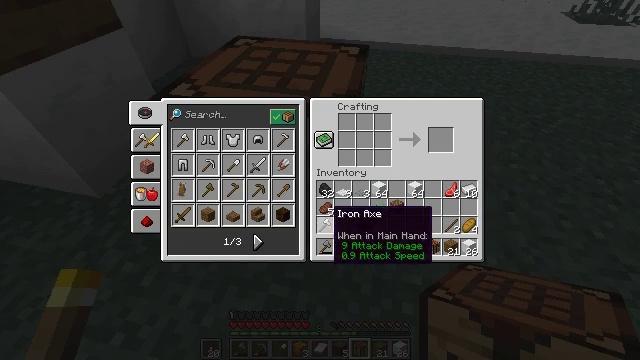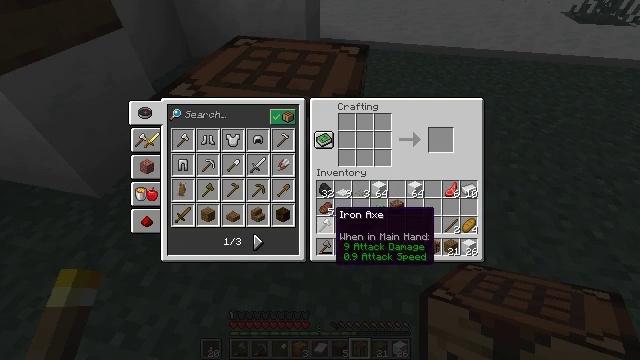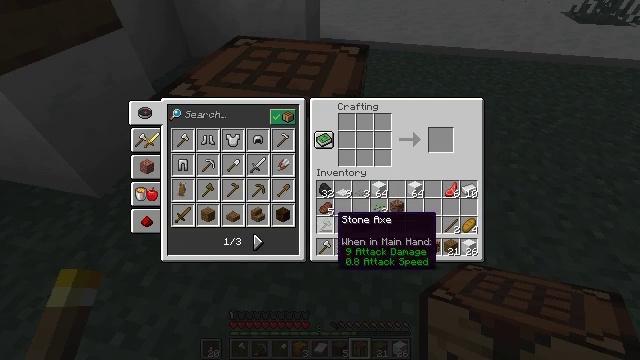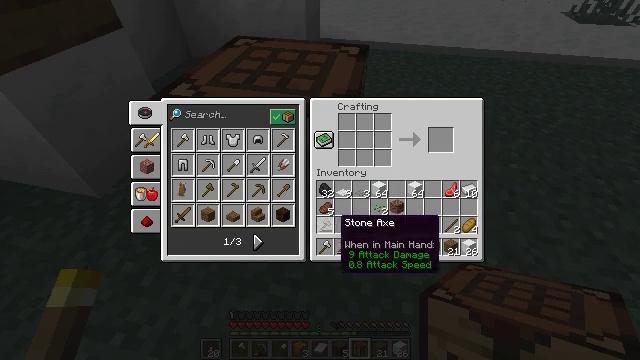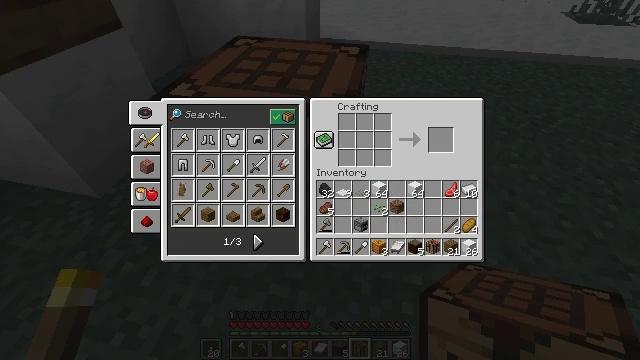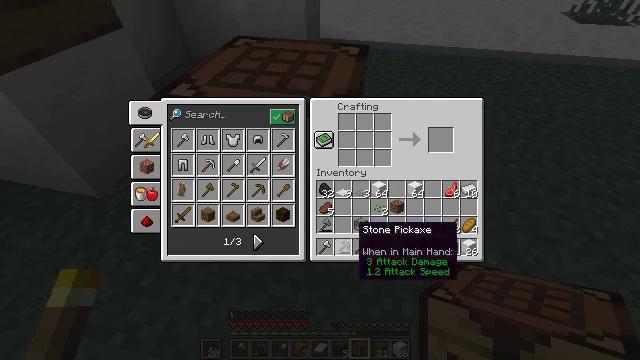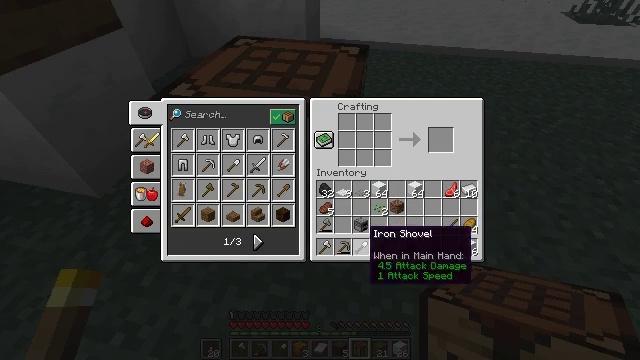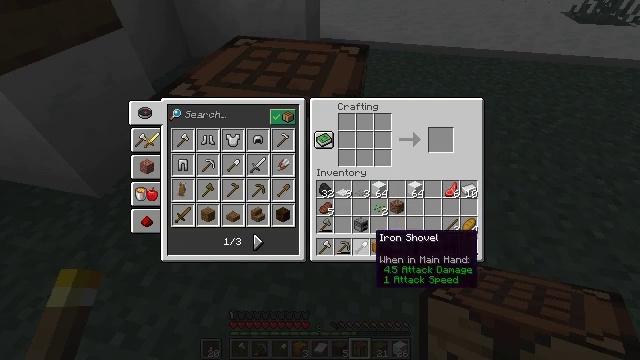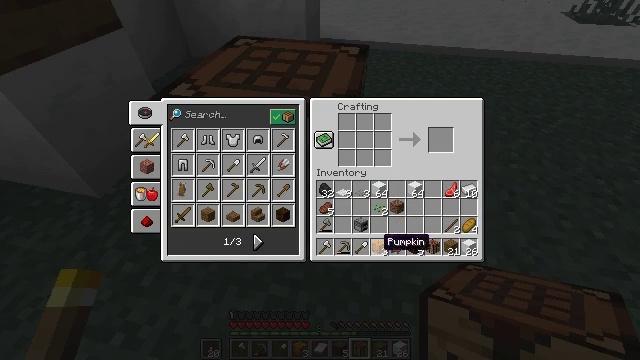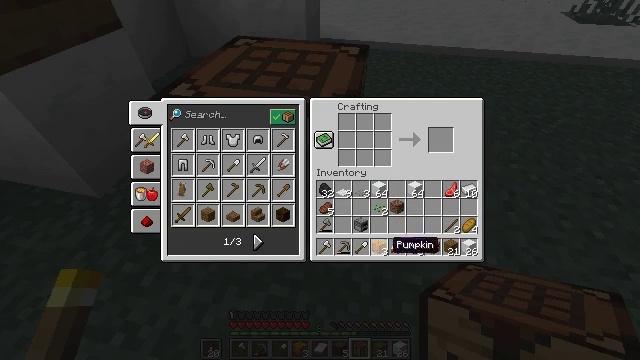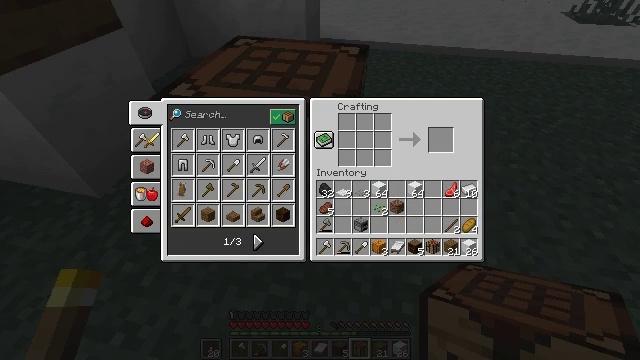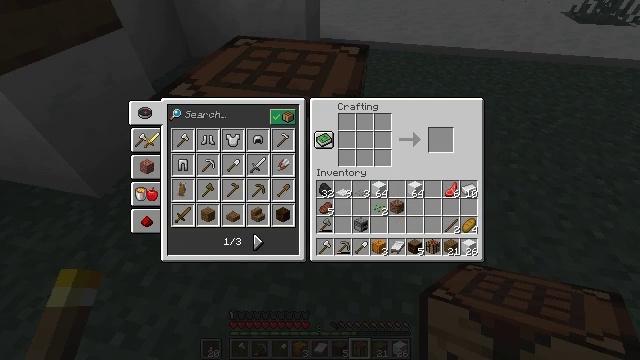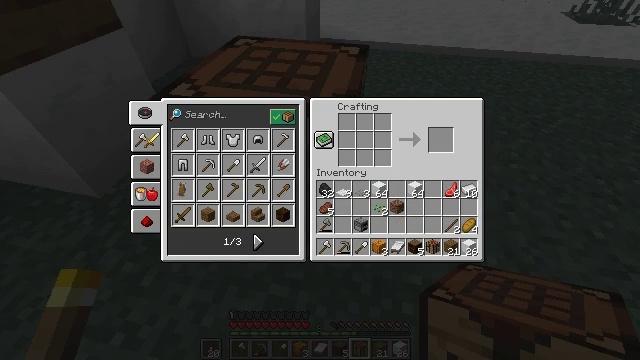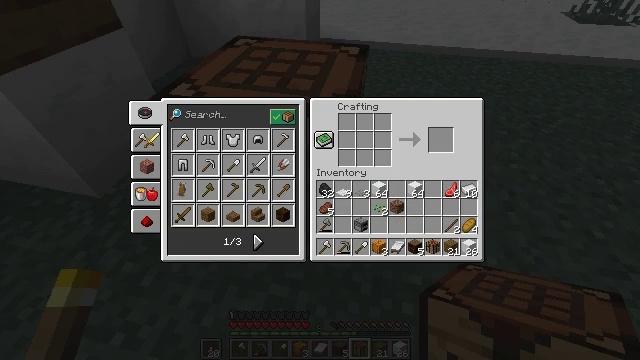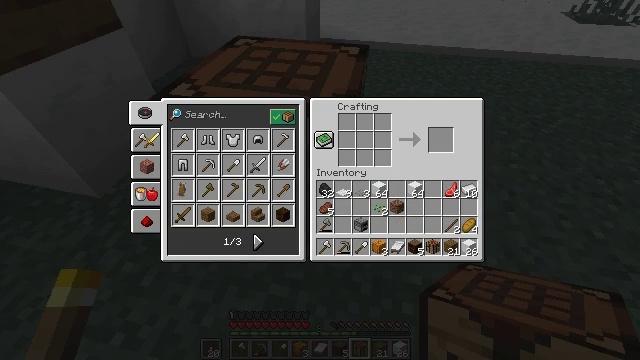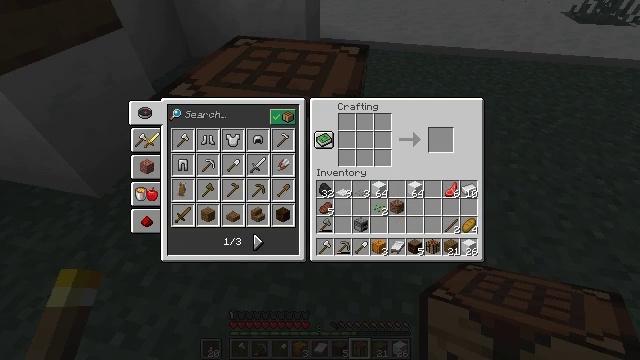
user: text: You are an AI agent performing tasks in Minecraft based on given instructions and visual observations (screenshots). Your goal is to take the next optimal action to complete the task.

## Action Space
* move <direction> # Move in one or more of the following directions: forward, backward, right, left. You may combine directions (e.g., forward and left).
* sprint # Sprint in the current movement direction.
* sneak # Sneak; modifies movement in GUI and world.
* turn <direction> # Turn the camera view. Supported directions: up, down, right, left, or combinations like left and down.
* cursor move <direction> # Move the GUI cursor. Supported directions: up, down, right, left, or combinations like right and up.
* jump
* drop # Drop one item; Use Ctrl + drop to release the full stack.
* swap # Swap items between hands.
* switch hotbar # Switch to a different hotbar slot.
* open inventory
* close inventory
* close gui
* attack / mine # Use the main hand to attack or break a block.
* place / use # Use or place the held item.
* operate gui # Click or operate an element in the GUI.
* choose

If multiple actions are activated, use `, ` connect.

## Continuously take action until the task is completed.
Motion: motion action
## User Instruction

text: Form snow by using the crafting table with snowballs.
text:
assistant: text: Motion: no_op
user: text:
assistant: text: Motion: switch to hotbar 1
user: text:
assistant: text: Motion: switch to hotbar 1
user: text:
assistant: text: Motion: no_op
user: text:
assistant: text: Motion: cursor move right
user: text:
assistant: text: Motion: cursor move right
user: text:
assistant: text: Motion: no_op
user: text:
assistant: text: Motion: cursor move right
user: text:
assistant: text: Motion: cursor move right
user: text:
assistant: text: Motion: cursor move right
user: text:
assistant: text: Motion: cursor move right
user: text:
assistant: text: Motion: no_op
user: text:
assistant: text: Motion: no_op
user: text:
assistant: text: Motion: no_op
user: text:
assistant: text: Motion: no_op
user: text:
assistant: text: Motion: no_op
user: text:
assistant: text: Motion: no_op
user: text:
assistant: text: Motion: no_op
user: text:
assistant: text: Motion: no_op
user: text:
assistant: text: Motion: no_op
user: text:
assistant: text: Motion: no_op
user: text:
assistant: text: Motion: no_op
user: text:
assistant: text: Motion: no_op
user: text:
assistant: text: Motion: no_op
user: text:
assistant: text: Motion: no_op
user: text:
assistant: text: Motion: no_op
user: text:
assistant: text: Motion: no_op
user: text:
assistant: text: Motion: no_op
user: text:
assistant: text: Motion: no_op
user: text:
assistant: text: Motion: no_op